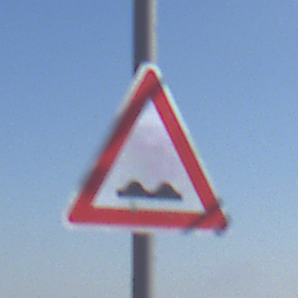
Verkehrszeichen: UnebeneFahrbahn
Umgebung: Outdoor, Nature
Tageszeit: MorningAfternoon
Wetter: PartlyCloudy
Licht: Natural
Jahreszeit: NotSpecified
Kontrast: HighContrast